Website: home-depot
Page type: billing-address
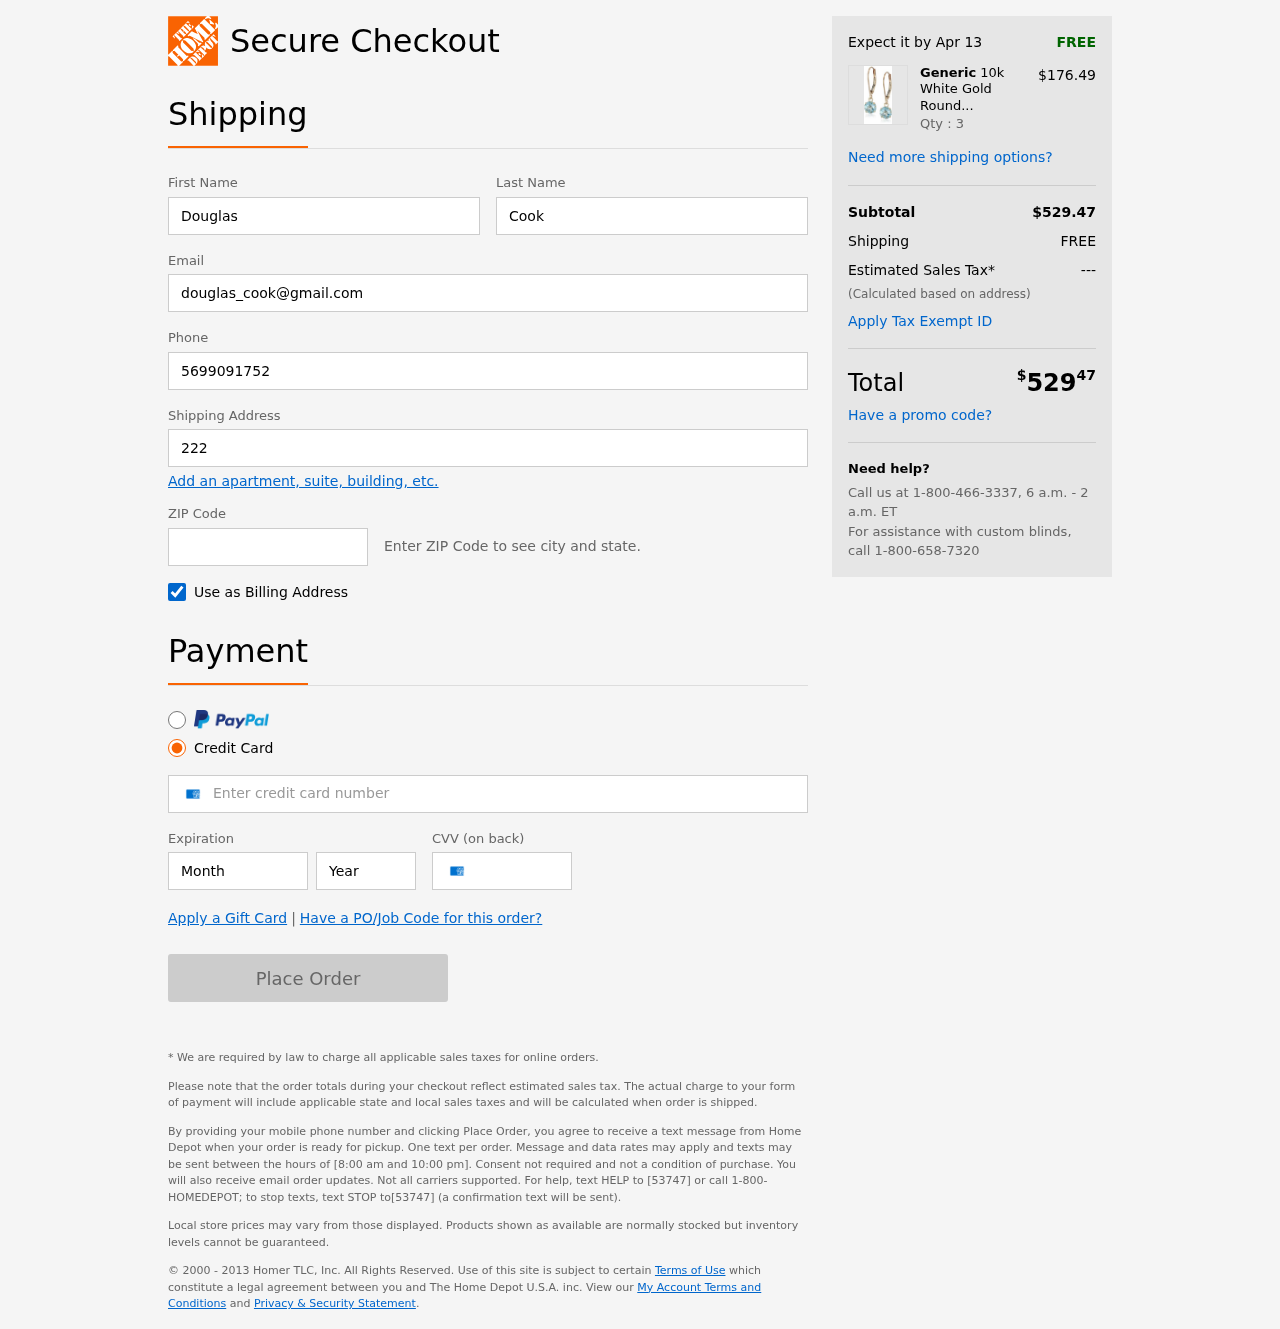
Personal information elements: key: PII_FIRSTNAME
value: Douglas
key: PII_LASTNAME
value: Cook
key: PII_EMAIL
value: douglas_cook@gmail.com
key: PII_PHONE
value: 5699091752
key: PII_STREET
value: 222 Matthew Springs
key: PII_POSTCODE
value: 02162
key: PII_CARD_NUMBER
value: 3756 0026 8831 231
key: PII_CARD_EXPIRY_MONTH
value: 04
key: PII_CARD_CVV
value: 7022
Product elements: key: PRODUCT1_BRAND
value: Generic
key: PRODUCT1_NAME
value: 10k White Gold Round Checkerboard Cut Aquamarine Leverback Earrings (6mm)
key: PRODUCT1_PRICE
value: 176.49
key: PRODUCT1_QUANTITY
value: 3
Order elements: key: ORDER_DELIVERY_DATE
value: Apr 13
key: ORDER_SUBTOTAL
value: $529.47
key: ORDER_SHIPPING_COST
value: FREE
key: ORDER_TAX
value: ---
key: ORDER_TOTAL2
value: $52947